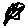
Label: square